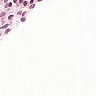
Metastatic tissue present: no